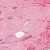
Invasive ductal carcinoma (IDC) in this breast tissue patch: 0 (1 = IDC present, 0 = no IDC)